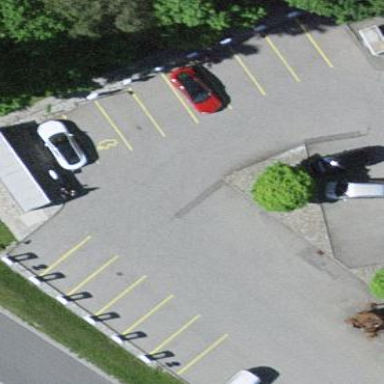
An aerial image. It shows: Charging station.